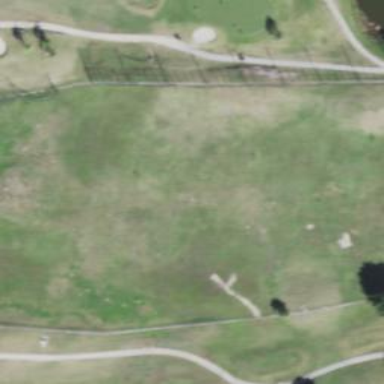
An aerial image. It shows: Grassy area designated as driving range for golf.